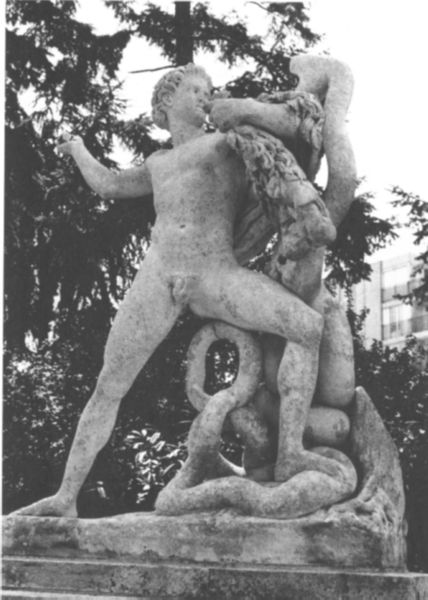
Titel: Kadmos im Kampf mit dem Drachen am Brunnen der Dirke
Künstler: Charles Dupaty
Standort: Orléans, Jardin des Plantes (EU - F)
Schlagwörter: kampf, mann, nackt, grau, jung, sockel, stein, skulptur, statue, beine, fell, granit, junge, penis, knabe, schlange, ganzkörper, kämpfen, jüngling, krieger, david, herkules, drache, bene, körber, werfer, dsku